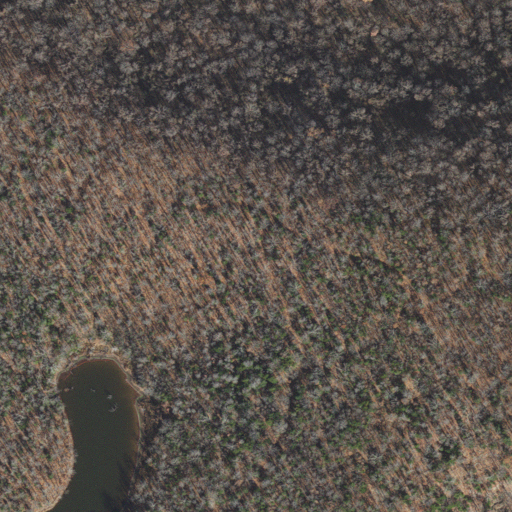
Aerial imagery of mountain in Arkansas named Usrey Mountain containing deciduous forest and open water